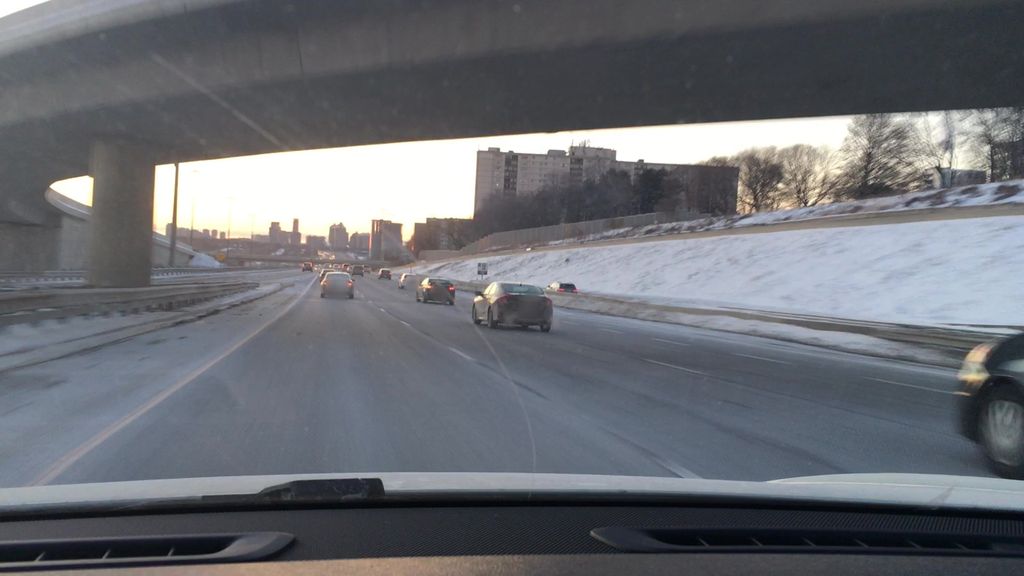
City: toronto